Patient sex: M
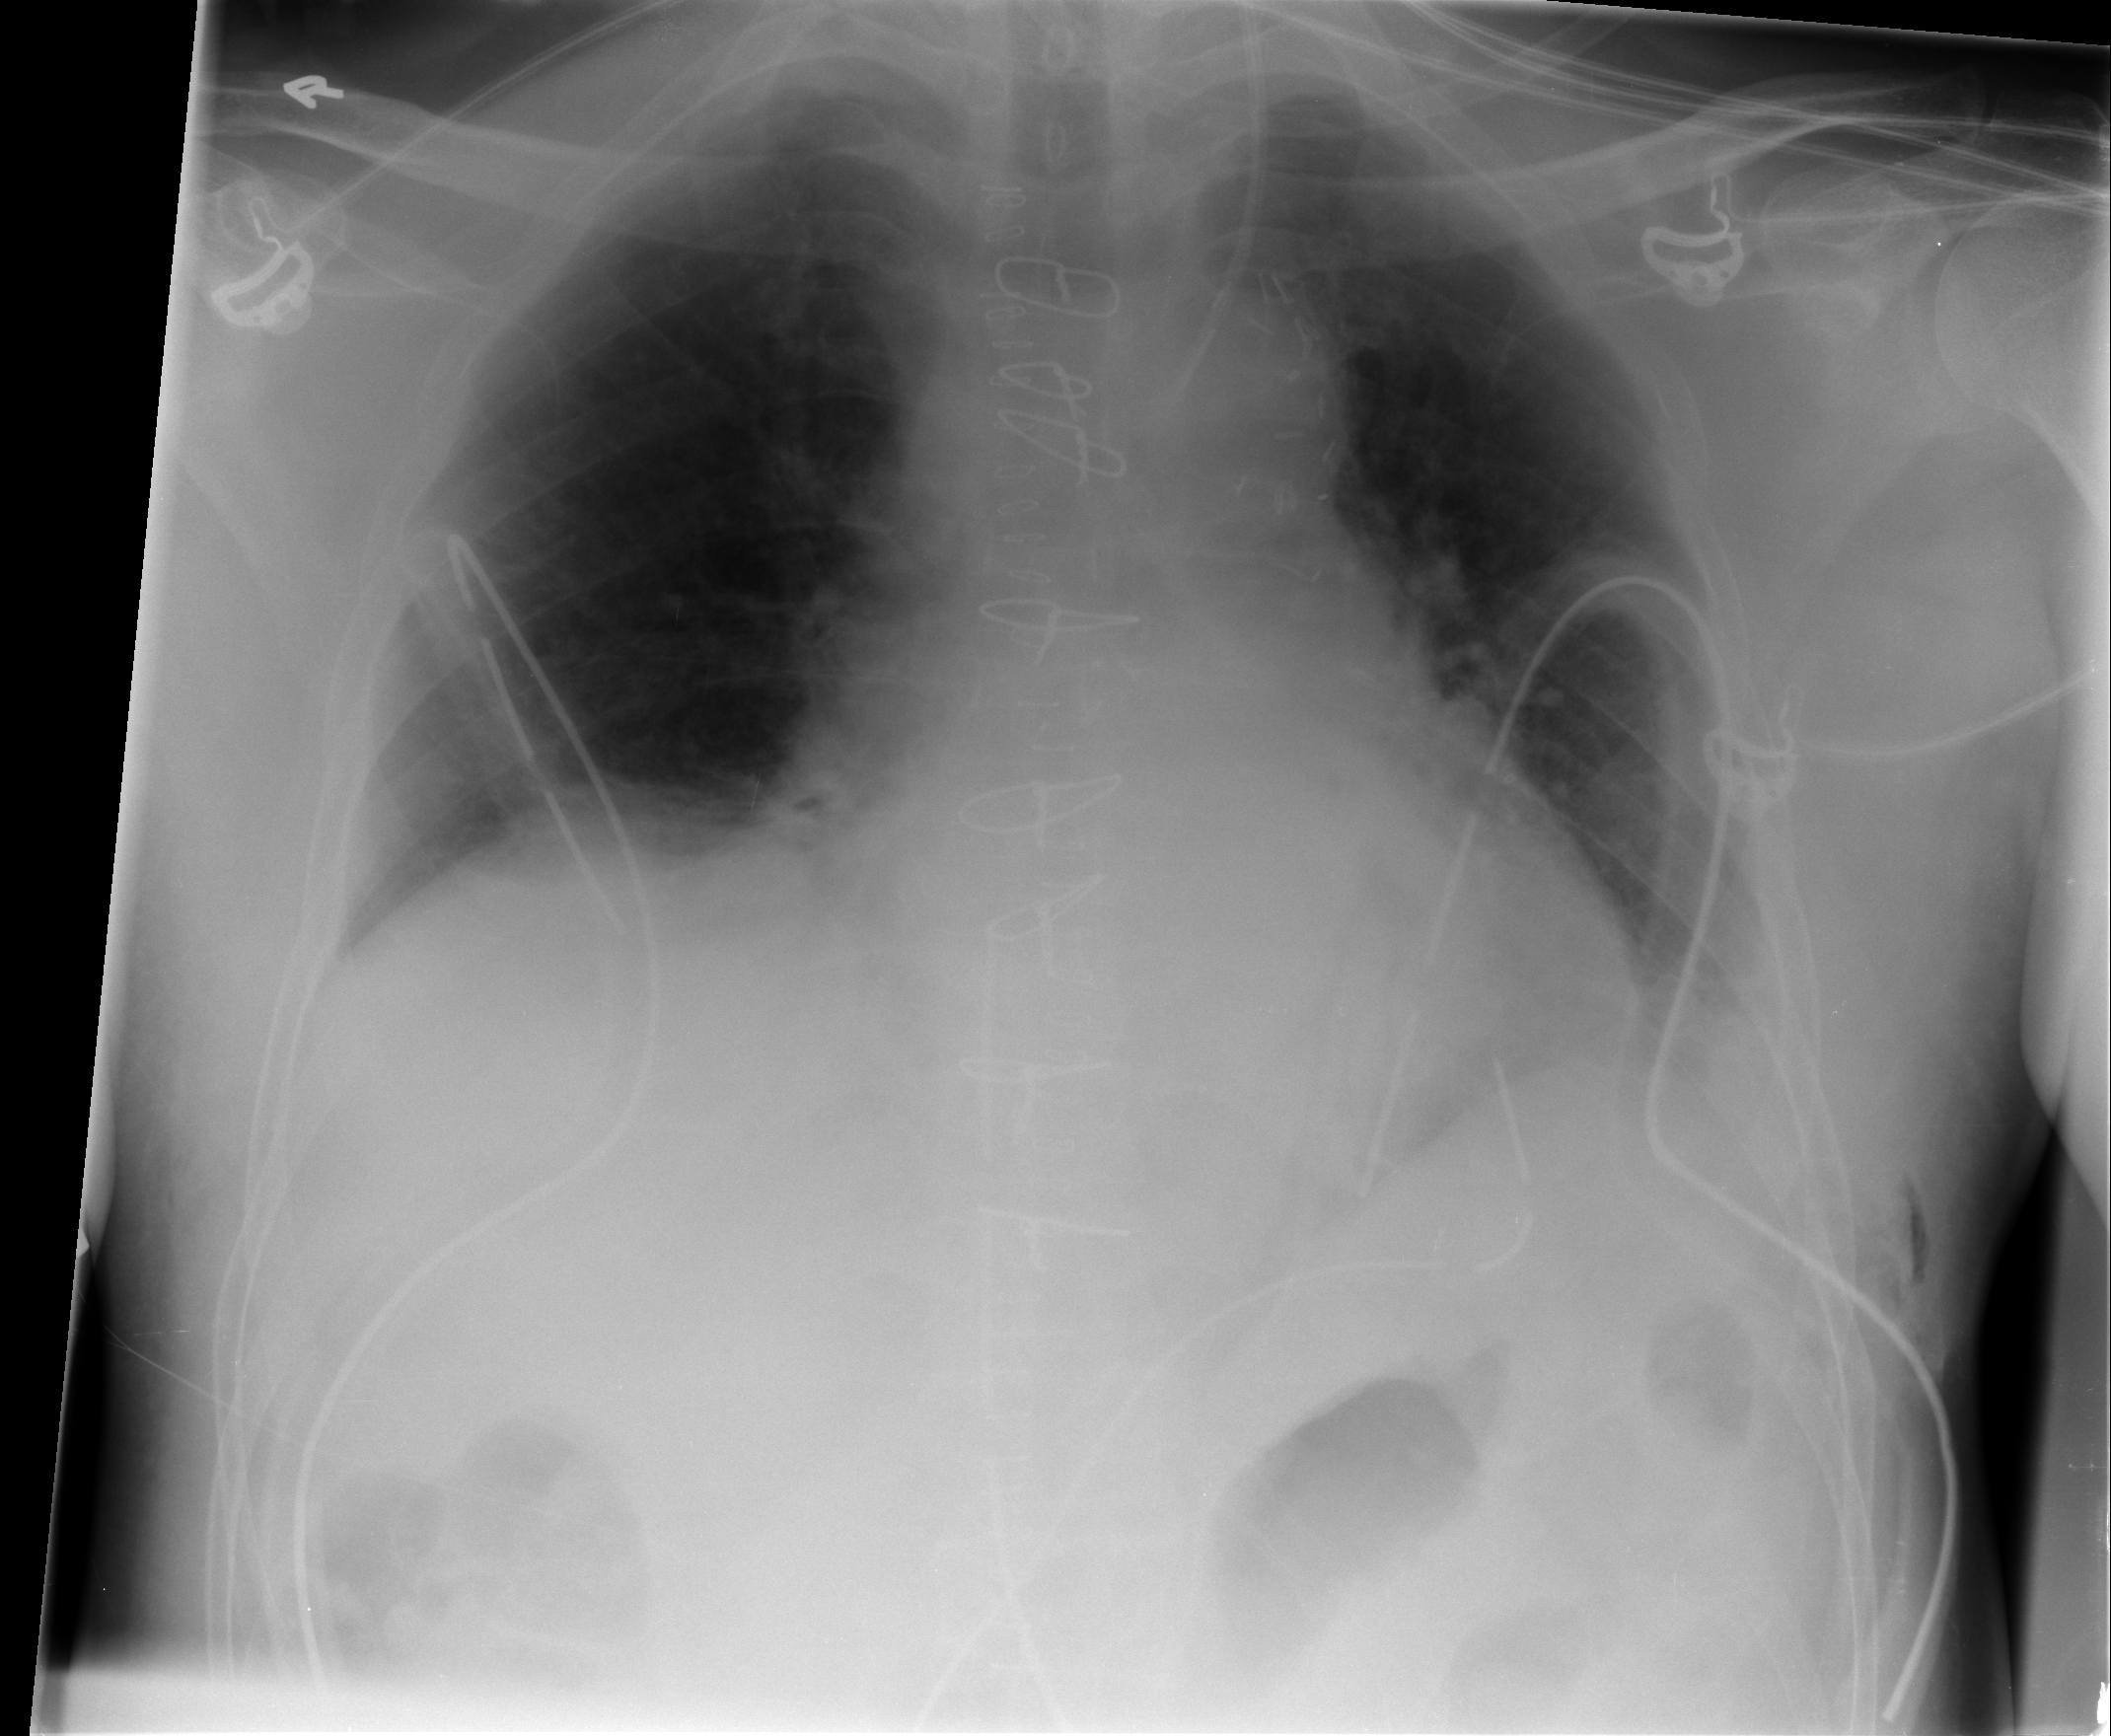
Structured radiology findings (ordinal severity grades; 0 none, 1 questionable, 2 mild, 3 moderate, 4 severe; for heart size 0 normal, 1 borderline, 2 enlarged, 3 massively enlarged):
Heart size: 1
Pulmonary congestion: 0
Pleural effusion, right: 0
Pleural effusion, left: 1
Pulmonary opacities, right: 0
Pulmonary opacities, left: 0
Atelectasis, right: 1
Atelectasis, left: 2